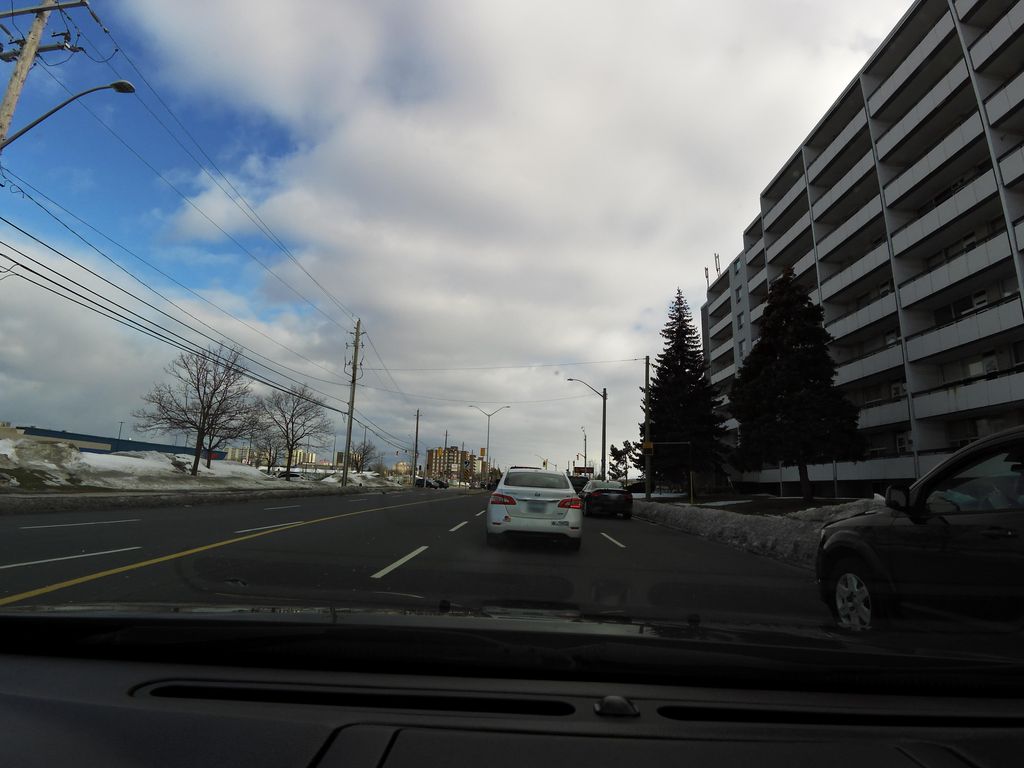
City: hamilton